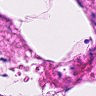
Metastatic tissue present: no